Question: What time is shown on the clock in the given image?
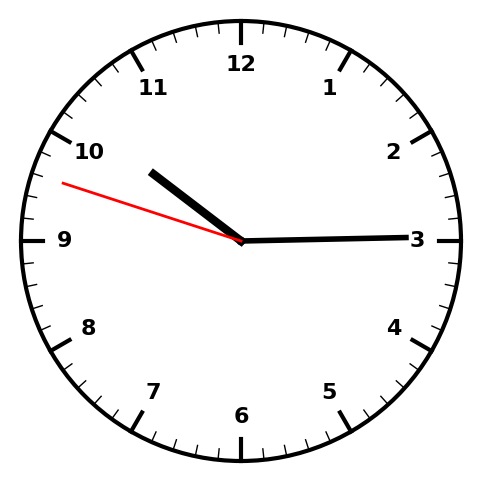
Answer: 10:14:48